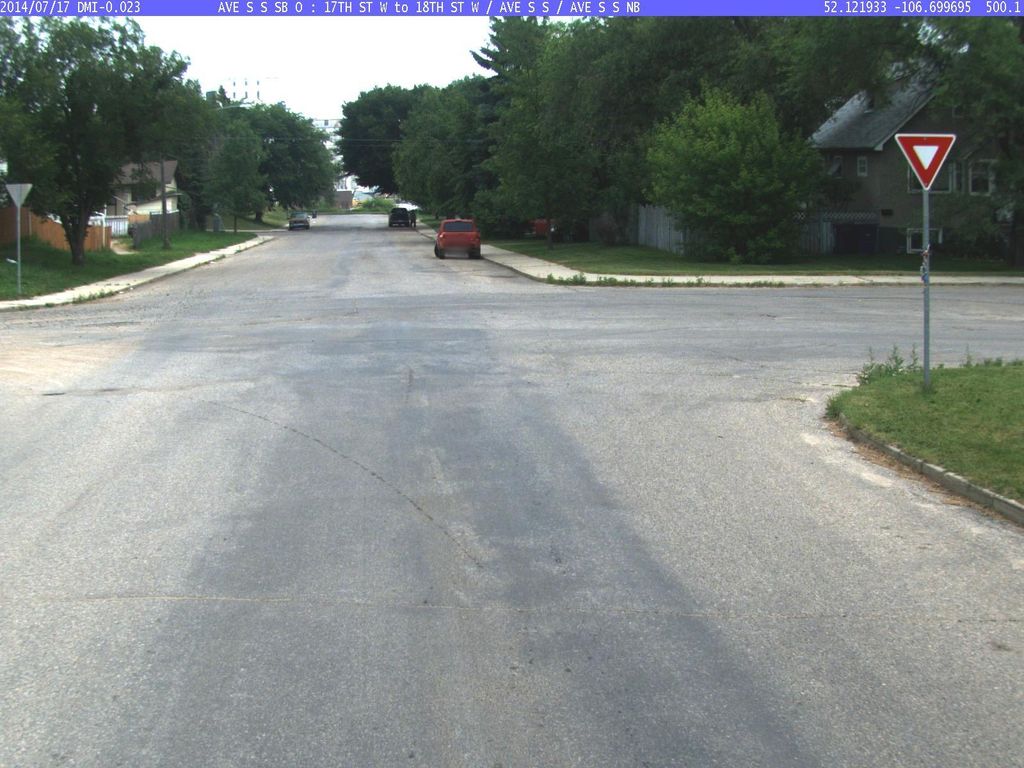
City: saskatoon